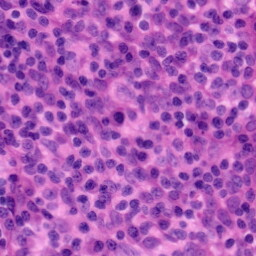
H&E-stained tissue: Tonsil